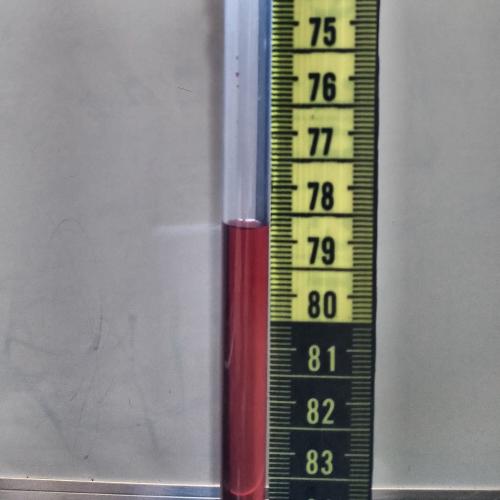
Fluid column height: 78.8 cm